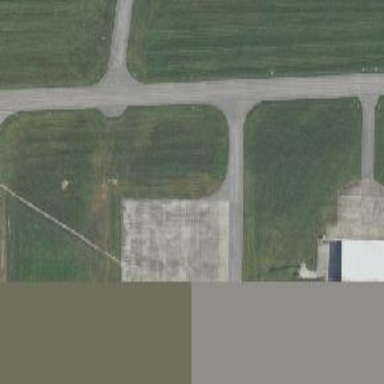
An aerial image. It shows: Asphalt apron at the airport.